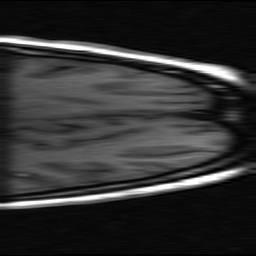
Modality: inplaneT1
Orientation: coronal